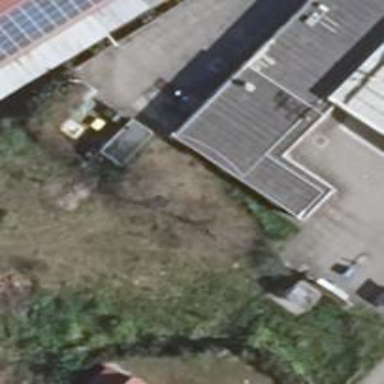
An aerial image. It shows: Building with CNG fuel station.